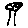
Label: tree